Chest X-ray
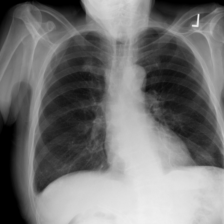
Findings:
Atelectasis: negative
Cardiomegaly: negative
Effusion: negative
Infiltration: negative
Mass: negative
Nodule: negative
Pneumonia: negative
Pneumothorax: negative
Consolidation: negative
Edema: negative
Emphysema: negative
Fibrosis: negative
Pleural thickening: negative
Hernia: negative